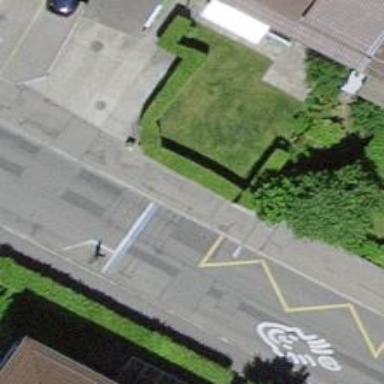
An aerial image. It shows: Paved platform for public transport with raised kerb.